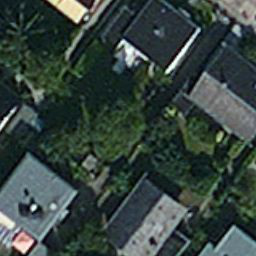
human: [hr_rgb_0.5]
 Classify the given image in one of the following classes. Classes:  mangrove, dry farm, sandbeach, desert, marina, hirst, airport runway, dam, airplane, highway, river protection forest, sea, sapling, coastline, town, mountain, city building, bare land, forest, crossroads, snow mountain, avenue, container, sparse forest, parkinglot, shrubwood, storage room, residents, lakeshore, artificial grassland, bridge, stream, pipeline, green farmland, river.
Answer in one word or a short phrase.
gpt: residents